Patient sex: F
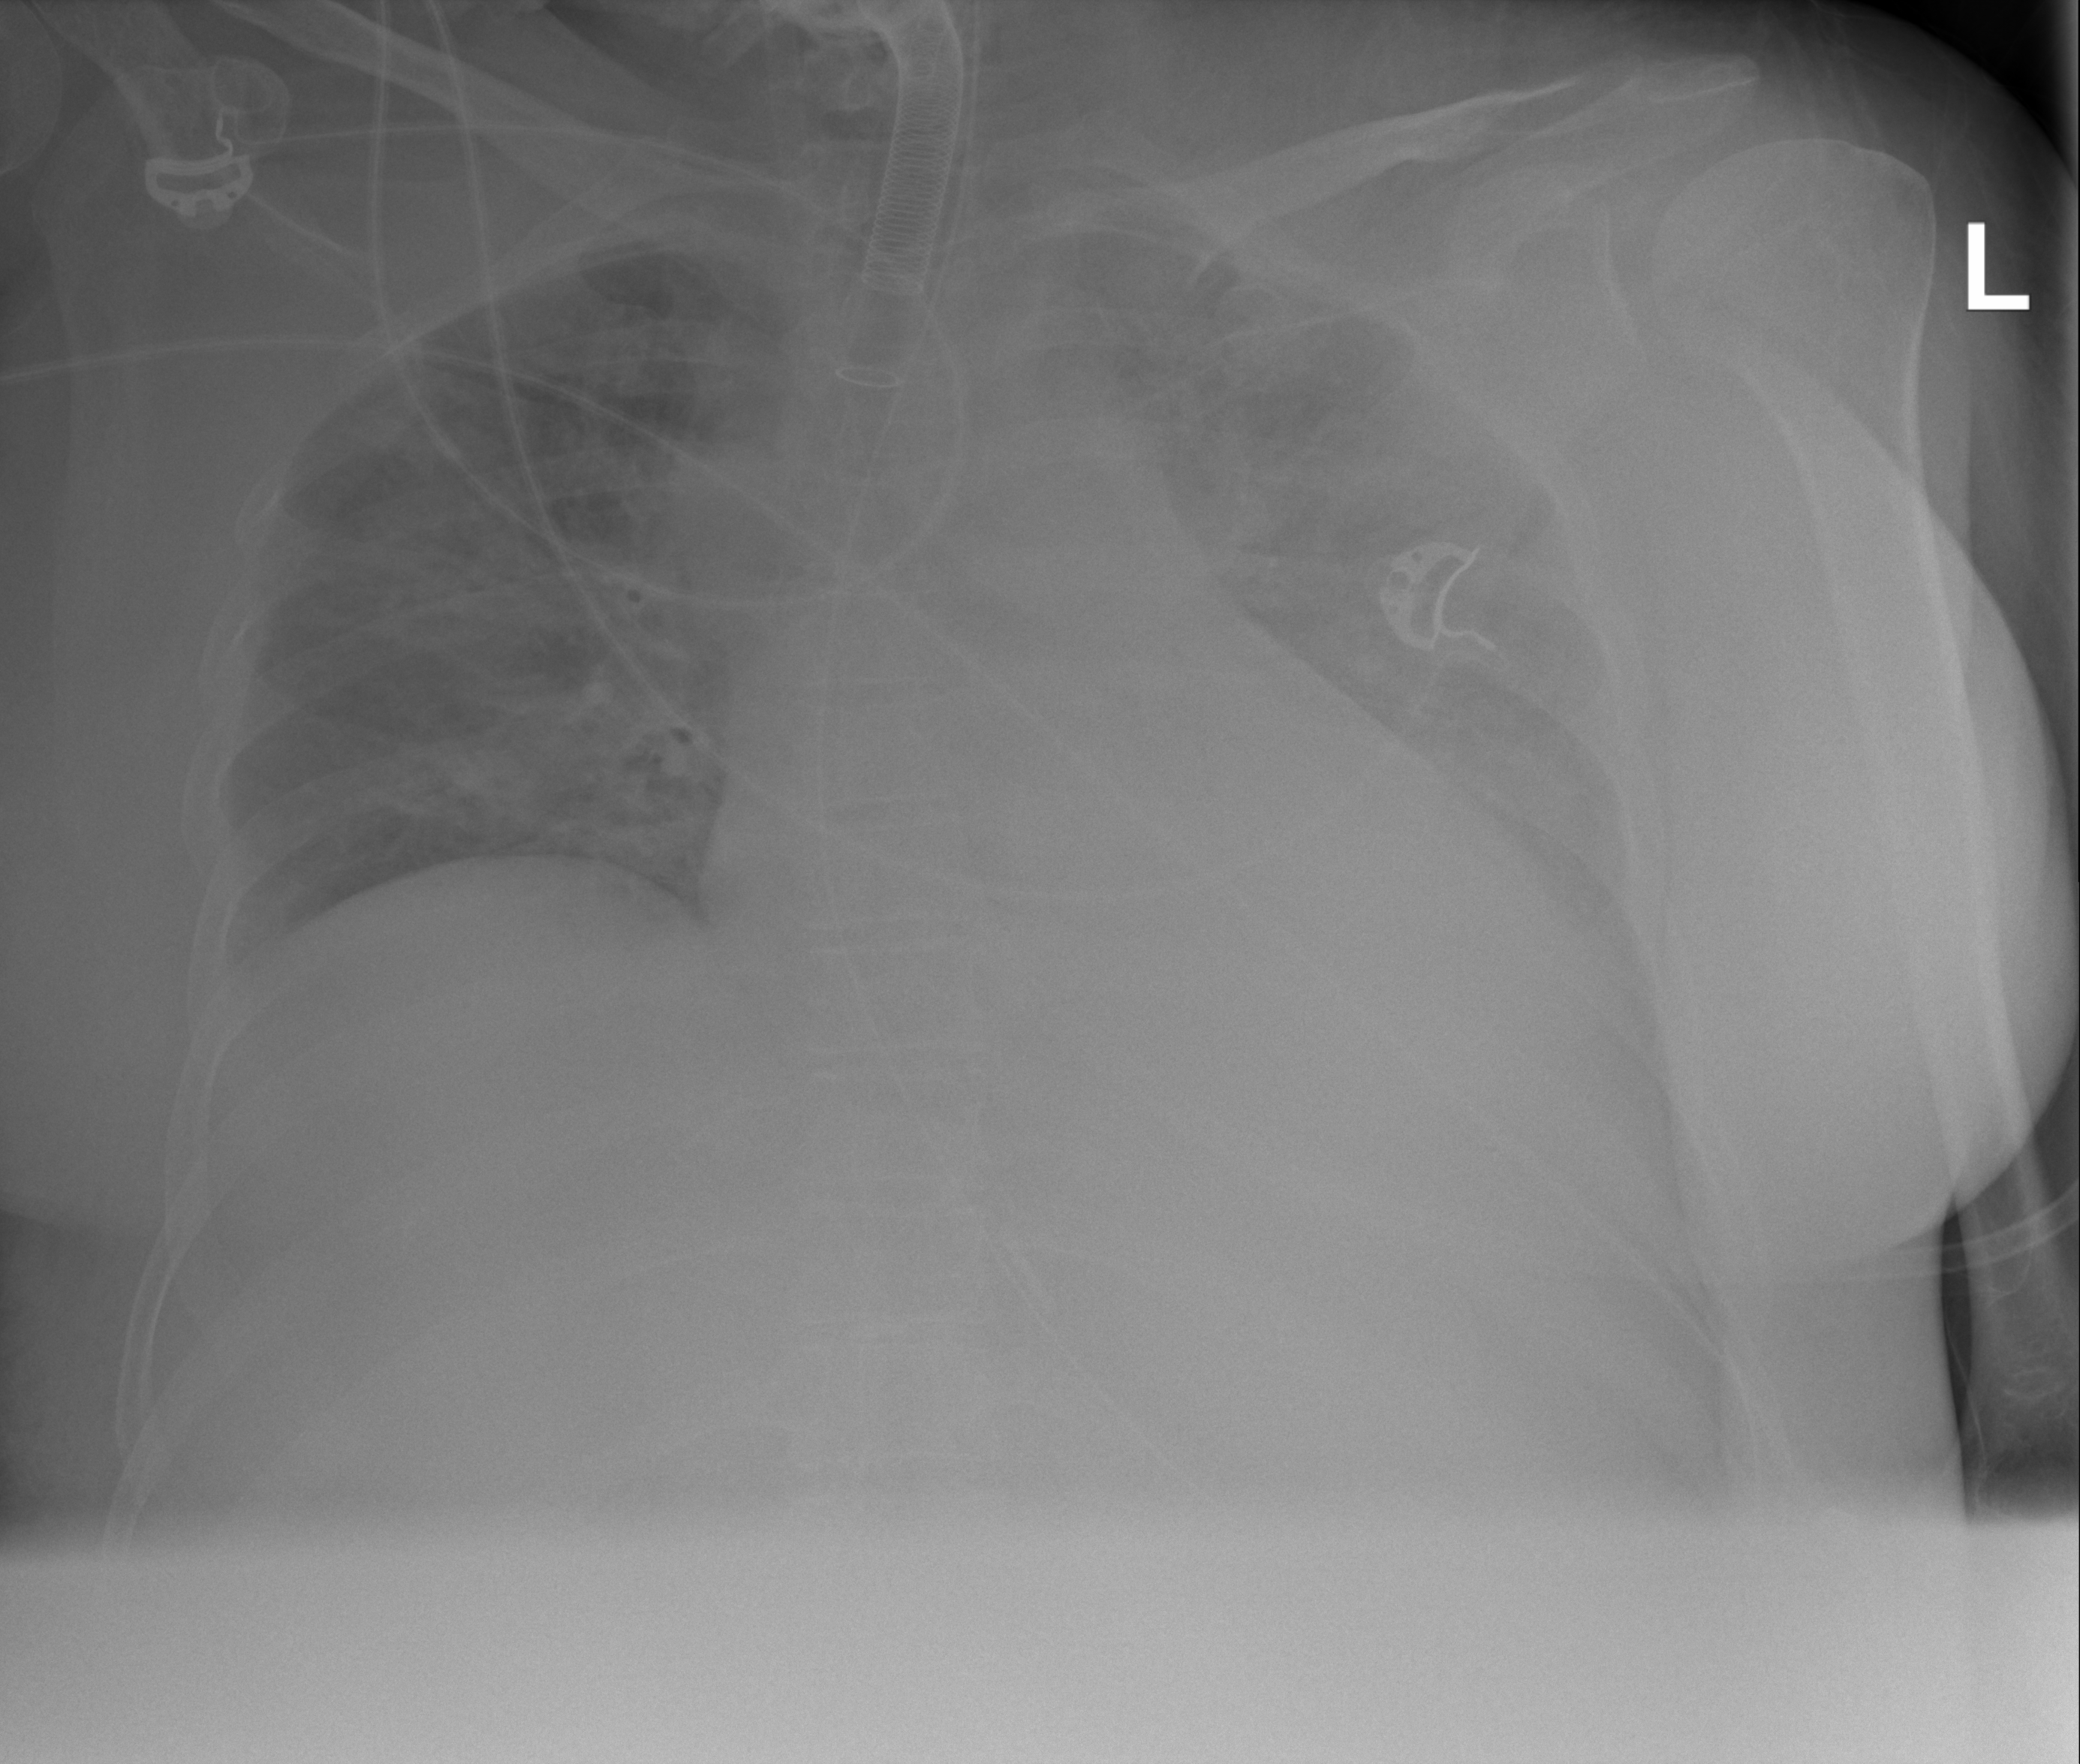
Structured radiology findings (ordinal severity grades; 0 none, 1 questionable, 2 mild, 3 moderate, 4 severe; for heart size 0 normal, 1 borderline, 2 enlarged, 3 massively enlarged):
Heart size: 2
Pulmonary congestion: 3
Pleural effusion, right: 0
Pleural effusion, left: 2
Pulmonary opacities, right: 2
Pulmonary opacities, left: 2
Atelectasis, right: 0
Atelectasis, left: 2